Question: correct me if i'm wrong, but Adobe AIR currently only allows applications to have maximum size icon of 256x256.
- -
---
AIR 2 still doesn't support importing 512x512 sized icons.
AIR 2.7 still doesn't support importing icon sizes larger than 128 x 128. ludicrous!

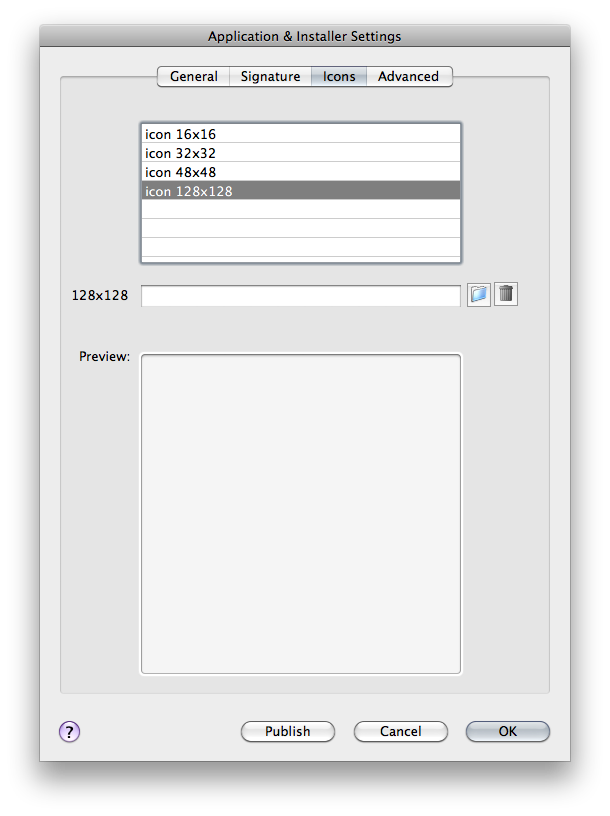
Answer: while larger icons are not officially supported by Adobe, until then, i've discovered that it's pretty easy to include your own larger sized icons for AIR applications with native installers - at least on .dmg installers for Mac OS X.
with Mac OS X, you can drag the installer out of the .dmg onto your desktop, right-click the installer application to "show package contents", jump thru the folders until you see Icon.icns and then simply replace that with your own Icon.icns file. after that, you can just repackage the installer into a new .dmg. it's kind of a hassle, but it beats having pixelated icons.
this method requires you to build your native installer with an icon, however, foolishly, the included .png icon is never deleted from the bundle by the installer, even though it's only used once to create the Icon.icns file. therefore, i suggest you only import a 16x16 .png white square with a tiny file size. if you try deleting it the installer will say the package is corrupt, which it is since the application.xml file refers to the included icon. removing the icon entry from the .xml will result in the installer not using your custom Icon.icns file.
for those who don't know how to make an .icns file on Mac. you can download/install XCode developer tools and use the included program called "Icon Composer". it's a basic drag-and-drop .icns file creator.
i'm not sure how this process can be emulated on Windows or Linux, so if anyone reading knows please post an answer.